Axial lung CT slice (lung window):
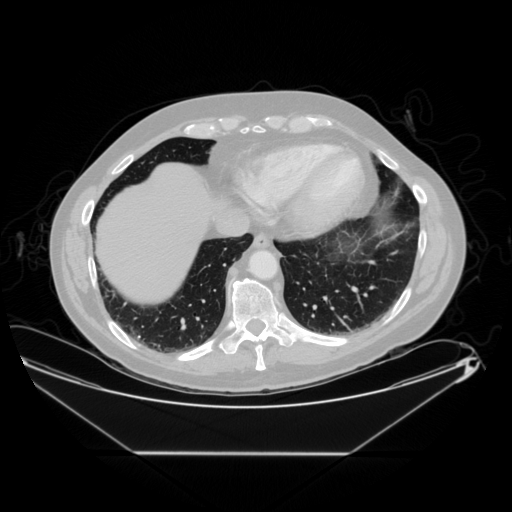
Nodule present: no